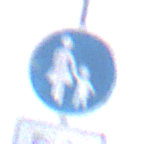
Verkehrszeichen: Gehweg
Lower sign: HinweisDurchVerbaleAngabe2
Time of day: MorningAfternoon
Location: Outdoor (RoadRail)
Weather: Overcast
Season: NotSpecified
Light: Natural